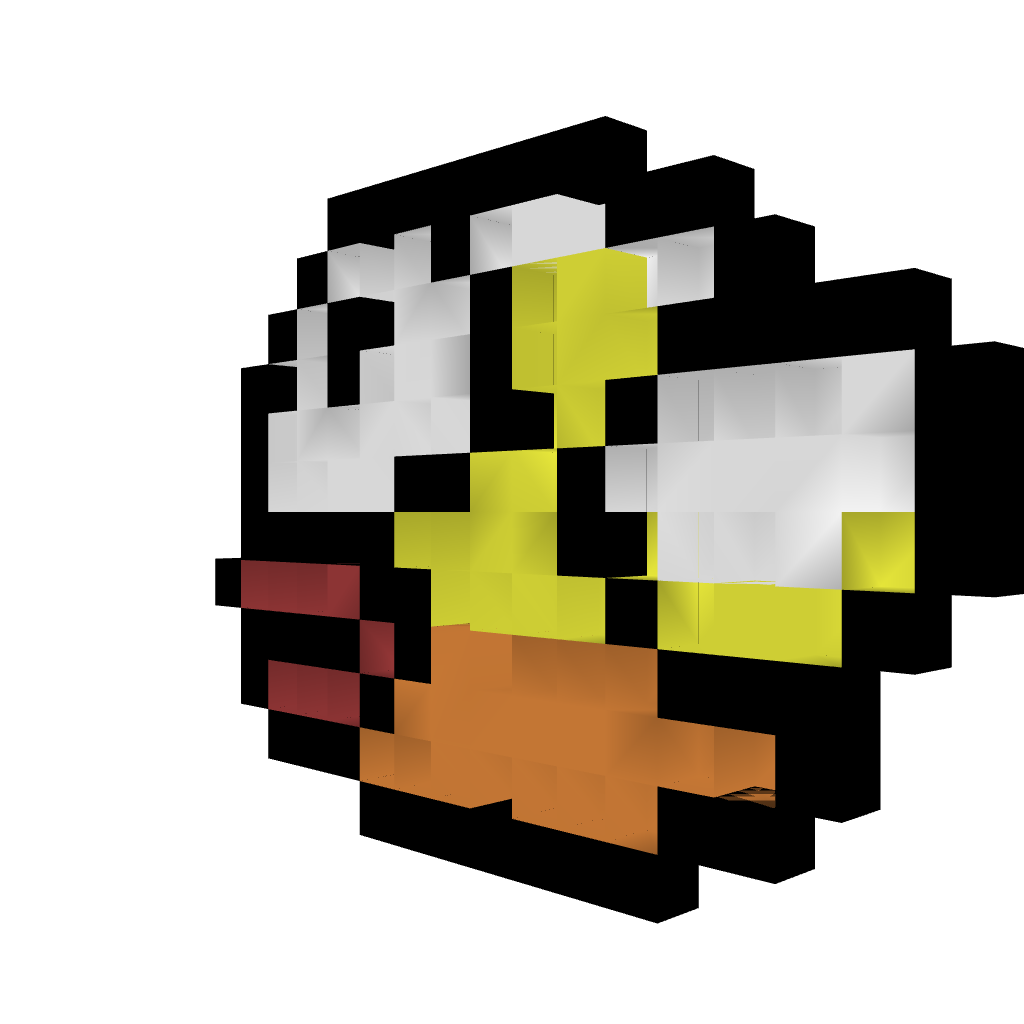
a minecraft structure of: Flappy bird bad low quality